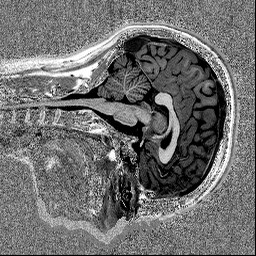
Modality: UNIT1
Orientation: sagittal
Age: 23
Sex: female
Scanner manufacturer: siemens
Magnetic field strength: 3 T
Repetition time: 5 s
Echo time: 0.00298 s